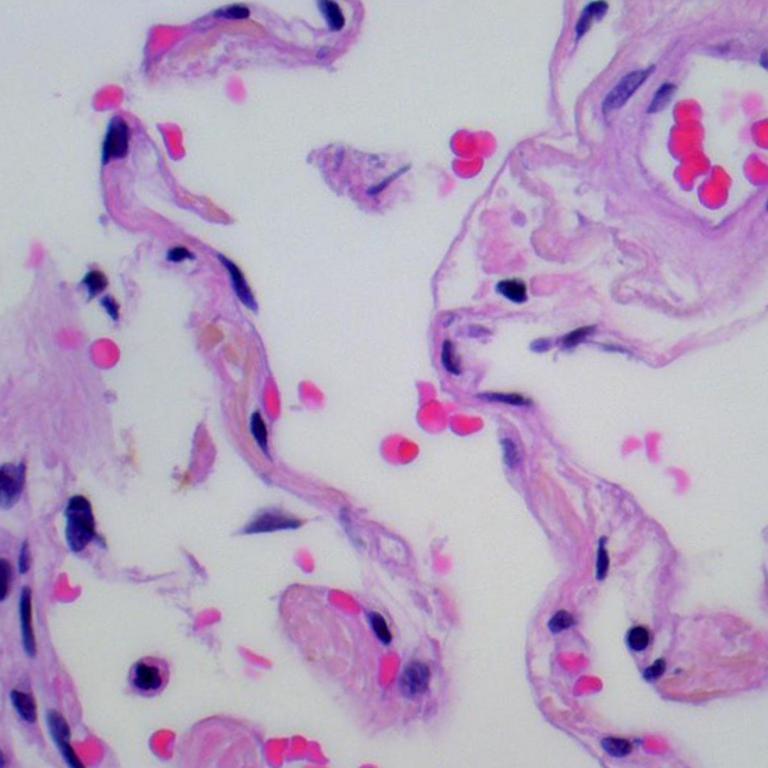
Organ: lung
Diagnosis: benign